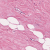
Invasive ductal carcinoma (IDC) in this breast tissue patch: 0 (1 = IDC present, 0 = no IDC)